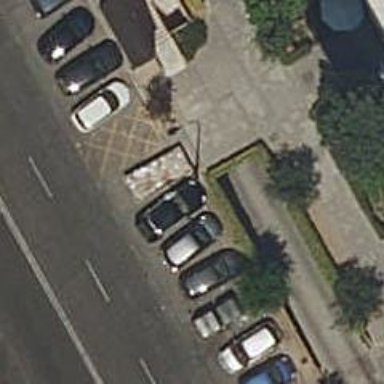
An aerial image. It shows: Parking entrance.